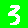
Digit: 3